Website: lowes
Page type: customer-info-address
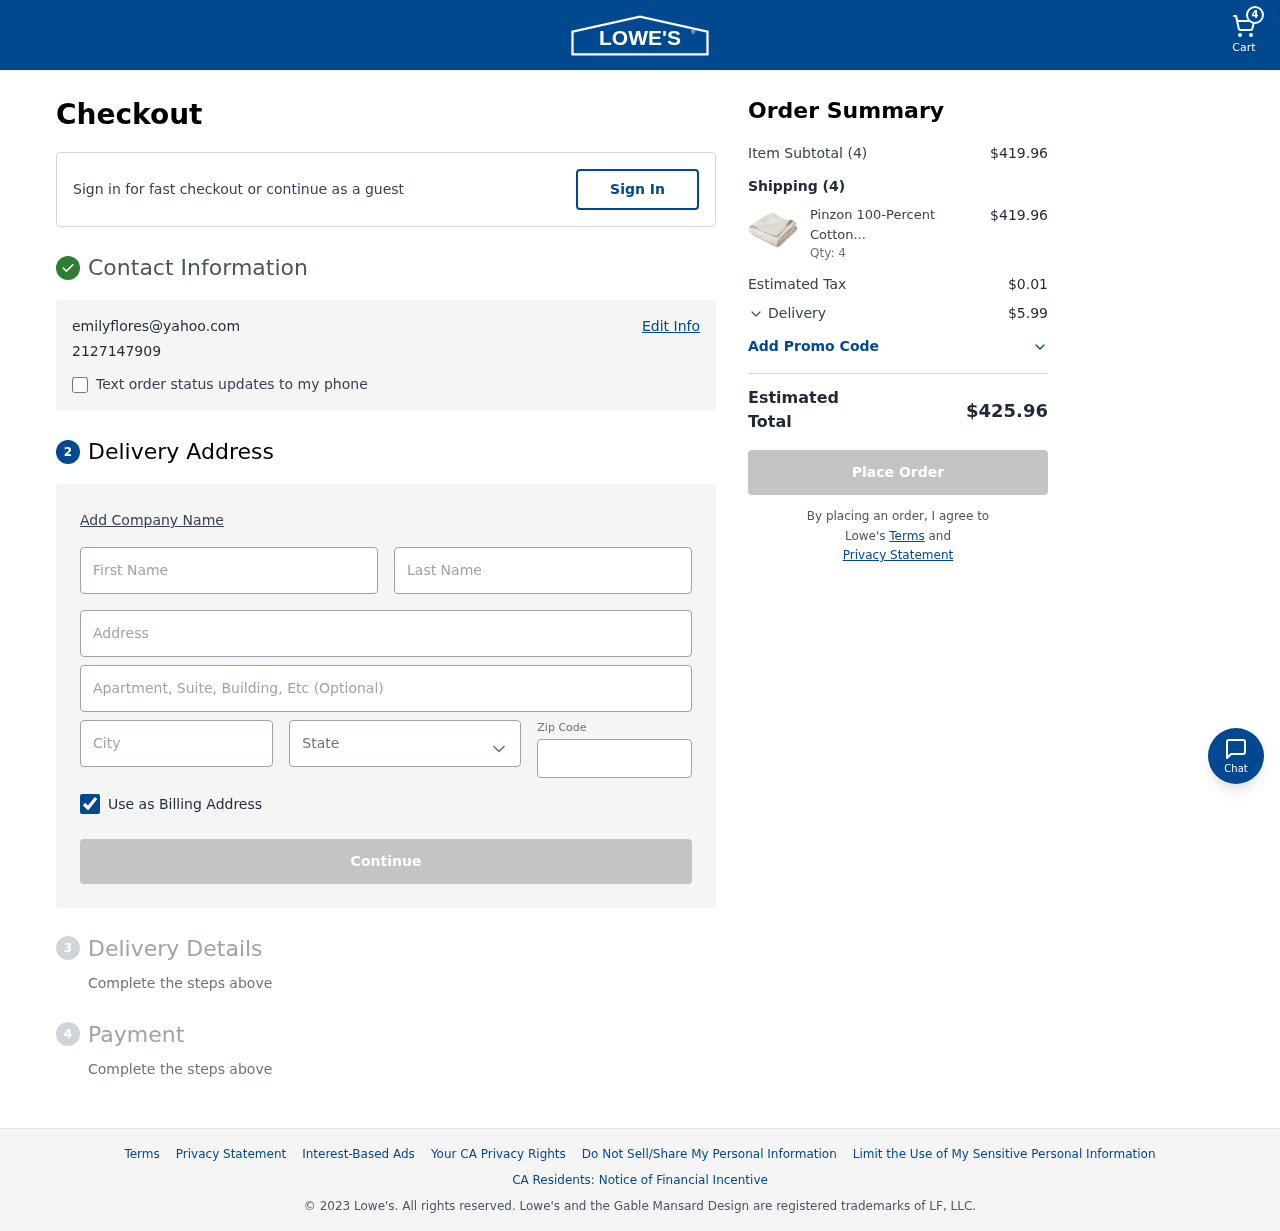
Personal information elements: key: PII_CITY
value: New Nathaniel
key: PII_EMAIL
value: emilyflores@yahoo.com
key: PII_FIRSTNAME
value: Emily
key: PII_LASTNAME
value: Flores
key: PII_PHONE
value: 2127147909
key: PII_POSTCODE
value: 98503
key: PII_STATE
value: South Carolina
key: PII_STREET
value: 977 Suzanne Via Suite 128
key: PII_STREET2
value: Suite 534
Product elements: key: PRODUCT1_NAME
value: Pinzon 100-Percent Cotton Jacquard Avalon Matelasse Coverlet
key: PRODUCT1_QUANTITY
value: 4
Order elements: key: ORDER_NUM_ITEMS
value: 4
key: ORDER_SUBTOTAL
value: $419.96
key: ORDER_NUM_ITEMS2
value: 4
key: ORDER_SUBTOTAL2
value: $419.96
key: ORDER_TAX
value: $0.01
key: ORDER_SHIPPING_COST
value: $5.99
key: ORDER_TOTAL
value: $425.96